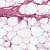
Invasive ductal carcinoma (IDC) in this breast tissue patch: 0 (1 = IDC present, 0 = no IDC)